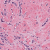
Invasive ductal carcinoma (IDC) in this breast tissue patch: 1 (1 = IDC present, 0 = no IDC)